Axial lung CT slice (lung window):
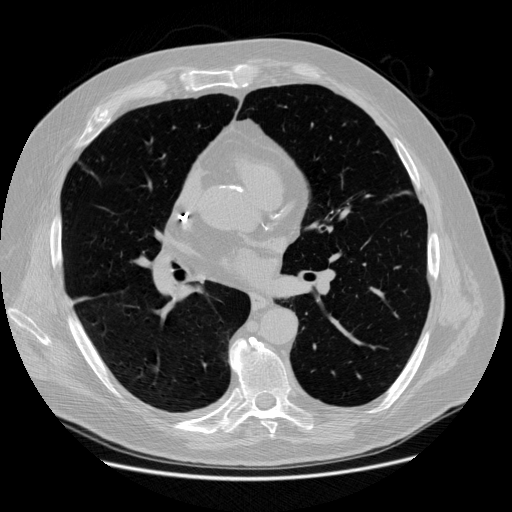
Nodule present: no